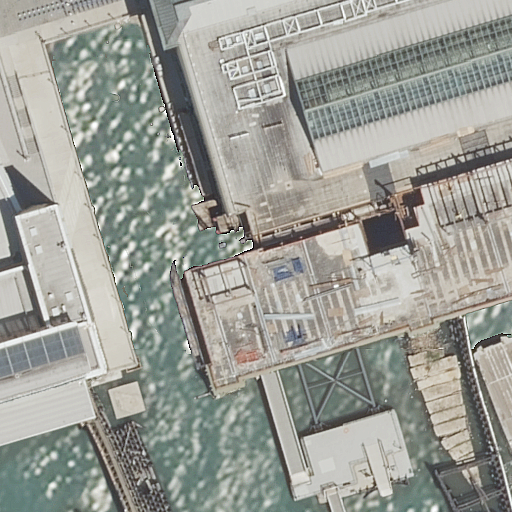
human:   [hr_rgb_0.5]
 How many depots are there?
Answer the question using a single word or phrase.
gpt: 0

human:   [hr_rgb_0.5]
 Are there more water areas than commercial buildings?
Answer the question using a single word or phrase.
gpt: yes

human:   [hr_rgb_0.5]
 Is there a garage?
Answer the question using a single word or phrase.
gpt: no

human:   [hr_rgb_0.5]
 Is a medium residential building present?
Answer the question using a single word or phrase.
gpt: yes

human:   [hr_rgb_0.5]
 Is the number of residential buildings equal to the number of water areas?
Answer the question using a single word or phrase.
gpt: no

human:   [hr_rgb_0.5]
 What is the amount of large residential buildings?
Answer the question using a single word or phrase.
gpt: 2

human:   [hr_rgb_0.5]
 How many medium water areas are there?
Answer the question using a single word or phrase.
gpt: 0

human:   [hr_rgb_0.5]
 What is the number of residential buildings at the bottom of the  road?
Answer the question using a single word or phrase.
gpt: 0

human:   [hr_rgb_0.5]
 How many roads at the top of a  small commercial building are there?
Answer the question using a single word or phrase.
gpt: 0

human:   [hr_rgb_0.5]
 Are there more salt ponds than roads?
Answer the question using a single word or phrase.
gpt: no

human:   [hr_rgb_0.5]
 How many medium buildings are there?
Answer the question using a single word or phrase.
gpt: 2

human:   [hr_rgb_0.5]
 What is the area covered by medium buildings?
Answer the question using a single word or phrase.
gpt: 276m2

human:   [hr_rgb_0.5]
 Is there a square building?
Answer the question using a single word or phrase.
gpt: no

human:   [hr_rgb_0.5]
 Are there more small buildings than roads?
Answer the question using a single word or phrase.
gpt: no

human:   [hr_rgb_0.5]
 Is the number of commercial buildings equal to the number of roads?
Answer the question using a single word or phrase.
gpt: no

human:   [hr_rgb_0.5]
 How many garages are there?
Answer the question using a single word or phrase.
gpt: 0

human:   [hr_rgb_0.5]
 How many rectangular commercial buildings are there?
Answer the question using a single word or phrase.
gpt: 0

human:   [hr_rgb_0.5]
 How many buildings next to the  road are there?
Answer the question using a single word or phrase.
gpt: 5

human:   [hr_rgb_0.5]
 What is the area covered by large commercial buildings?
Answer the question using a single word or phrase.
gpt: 0m2

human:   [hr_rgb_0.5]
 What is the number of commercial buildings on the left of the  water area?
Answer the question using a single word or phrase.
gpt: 0

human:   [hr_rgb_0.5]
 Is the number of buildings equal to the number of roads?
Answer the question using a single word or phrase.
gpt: no

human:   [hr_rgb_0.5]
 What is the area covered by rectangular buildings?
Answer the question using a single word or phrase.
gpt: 336m2

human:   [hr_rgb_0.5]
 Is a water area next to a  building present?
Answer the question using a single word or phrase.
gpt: yes

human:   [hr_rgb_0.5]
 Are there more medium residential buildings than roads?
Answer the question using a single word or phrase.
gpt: no

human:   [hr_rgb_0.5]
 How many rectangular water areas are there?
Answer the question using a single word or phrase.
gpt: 0

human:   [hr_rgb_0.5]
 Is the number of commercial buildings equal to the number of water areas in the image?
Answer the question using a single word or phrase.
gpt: no

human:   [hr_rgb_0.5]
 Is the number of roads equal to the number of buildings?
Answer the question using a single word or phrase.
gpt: no

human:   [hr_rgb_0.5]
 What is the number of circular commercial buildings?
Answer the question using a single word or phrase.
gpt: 0

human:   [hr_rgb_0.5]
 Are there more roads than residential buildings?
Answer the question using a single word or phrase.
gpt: no

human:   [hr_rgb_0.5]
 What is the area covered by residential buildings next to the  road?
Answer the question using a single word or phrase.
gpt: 5299m2

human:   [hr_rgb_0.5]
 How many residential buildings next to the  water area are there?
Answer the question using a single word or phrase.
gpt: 3

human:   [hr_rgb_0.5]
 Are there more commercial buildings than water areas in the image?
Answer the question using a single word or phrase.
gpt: no

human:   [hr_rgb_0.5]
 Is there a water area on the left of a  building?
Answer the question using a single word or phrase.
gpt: no

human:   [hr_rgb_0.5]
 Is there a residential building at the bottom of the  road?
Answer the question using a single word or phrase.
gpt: no

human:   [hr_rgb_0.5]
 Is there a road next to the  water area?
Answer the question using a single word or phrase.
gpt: yes

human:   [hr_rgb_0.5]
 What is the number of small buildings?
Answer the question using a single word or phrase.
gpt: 1